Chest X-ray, AP view. Patient: 52 years old, sex F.
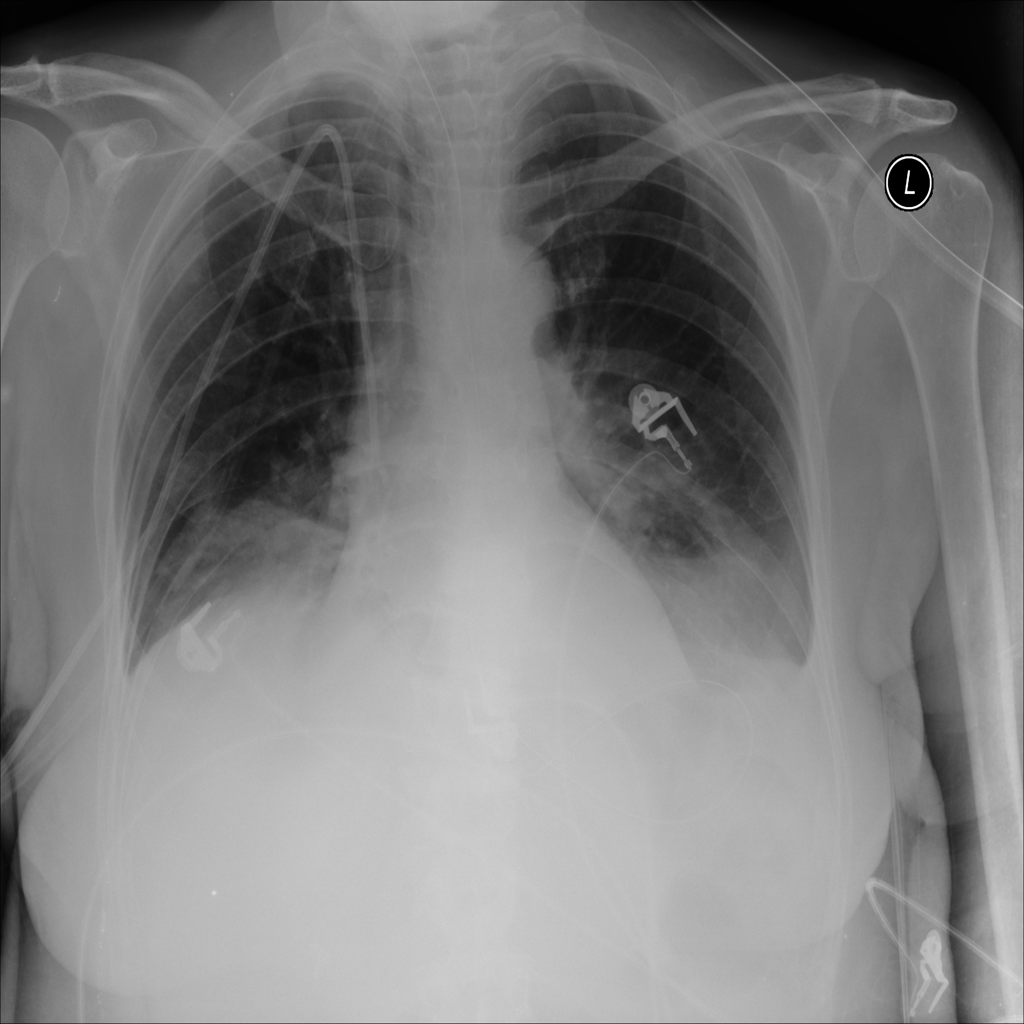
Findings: Atelectasis, Effusion